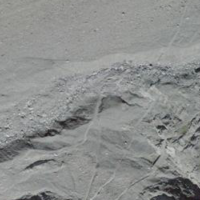
EUNIS habitat code: 48
Species observed at this site:
Phoenicurus ochruros